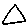
Label: triangle